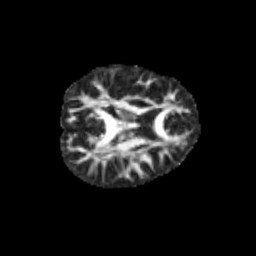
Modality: FA
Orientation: axial
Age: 12
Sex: female
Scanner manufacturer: siemens
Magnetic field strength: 3 T
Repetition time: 3.8 s
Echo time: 0.07 s